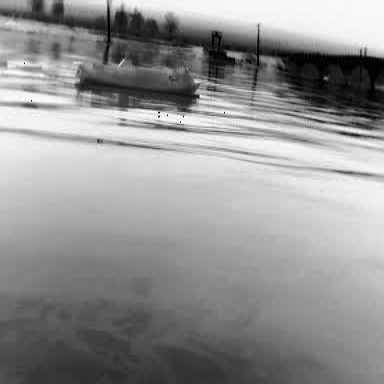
There is a container_ship in the infrared image.